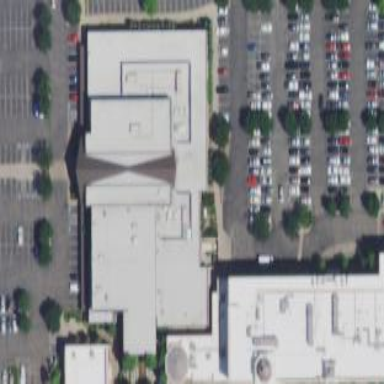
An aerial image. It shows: Building with bowling alley inside.